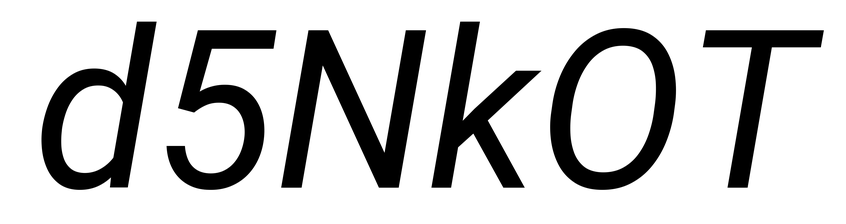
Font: Roboto-Italic_Italic